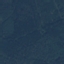
Land use / land cover class: Forest